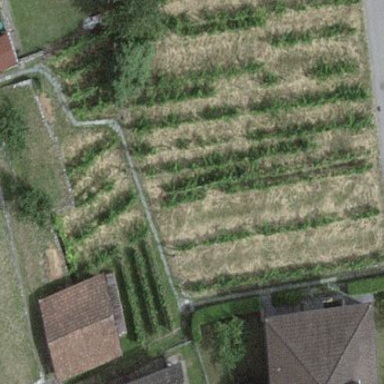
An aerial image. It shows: Vineyard growing grapes.